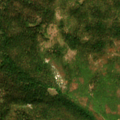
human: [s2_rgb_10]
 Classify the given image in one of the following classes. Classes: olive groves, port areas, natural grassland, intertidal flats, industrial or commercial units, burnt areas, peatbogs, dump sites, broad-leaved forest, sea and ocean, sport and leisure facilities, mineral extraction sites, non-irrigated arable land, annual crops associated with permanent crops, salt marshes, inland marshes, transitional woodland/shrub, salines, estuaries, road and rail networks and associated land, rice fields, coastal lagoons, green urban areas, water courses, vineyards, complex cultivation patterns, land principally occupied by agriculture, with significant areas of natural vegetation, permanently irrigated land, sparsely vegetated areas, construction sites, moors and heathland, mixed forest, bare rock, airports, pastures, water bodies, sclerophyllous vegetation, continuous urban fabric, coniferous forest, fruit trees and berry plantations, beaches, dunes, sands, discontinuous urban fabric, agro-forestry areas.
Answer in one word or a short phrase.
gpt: broad-leaved forest, transitional woodland/shrub